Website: home-depot
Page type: billing-address
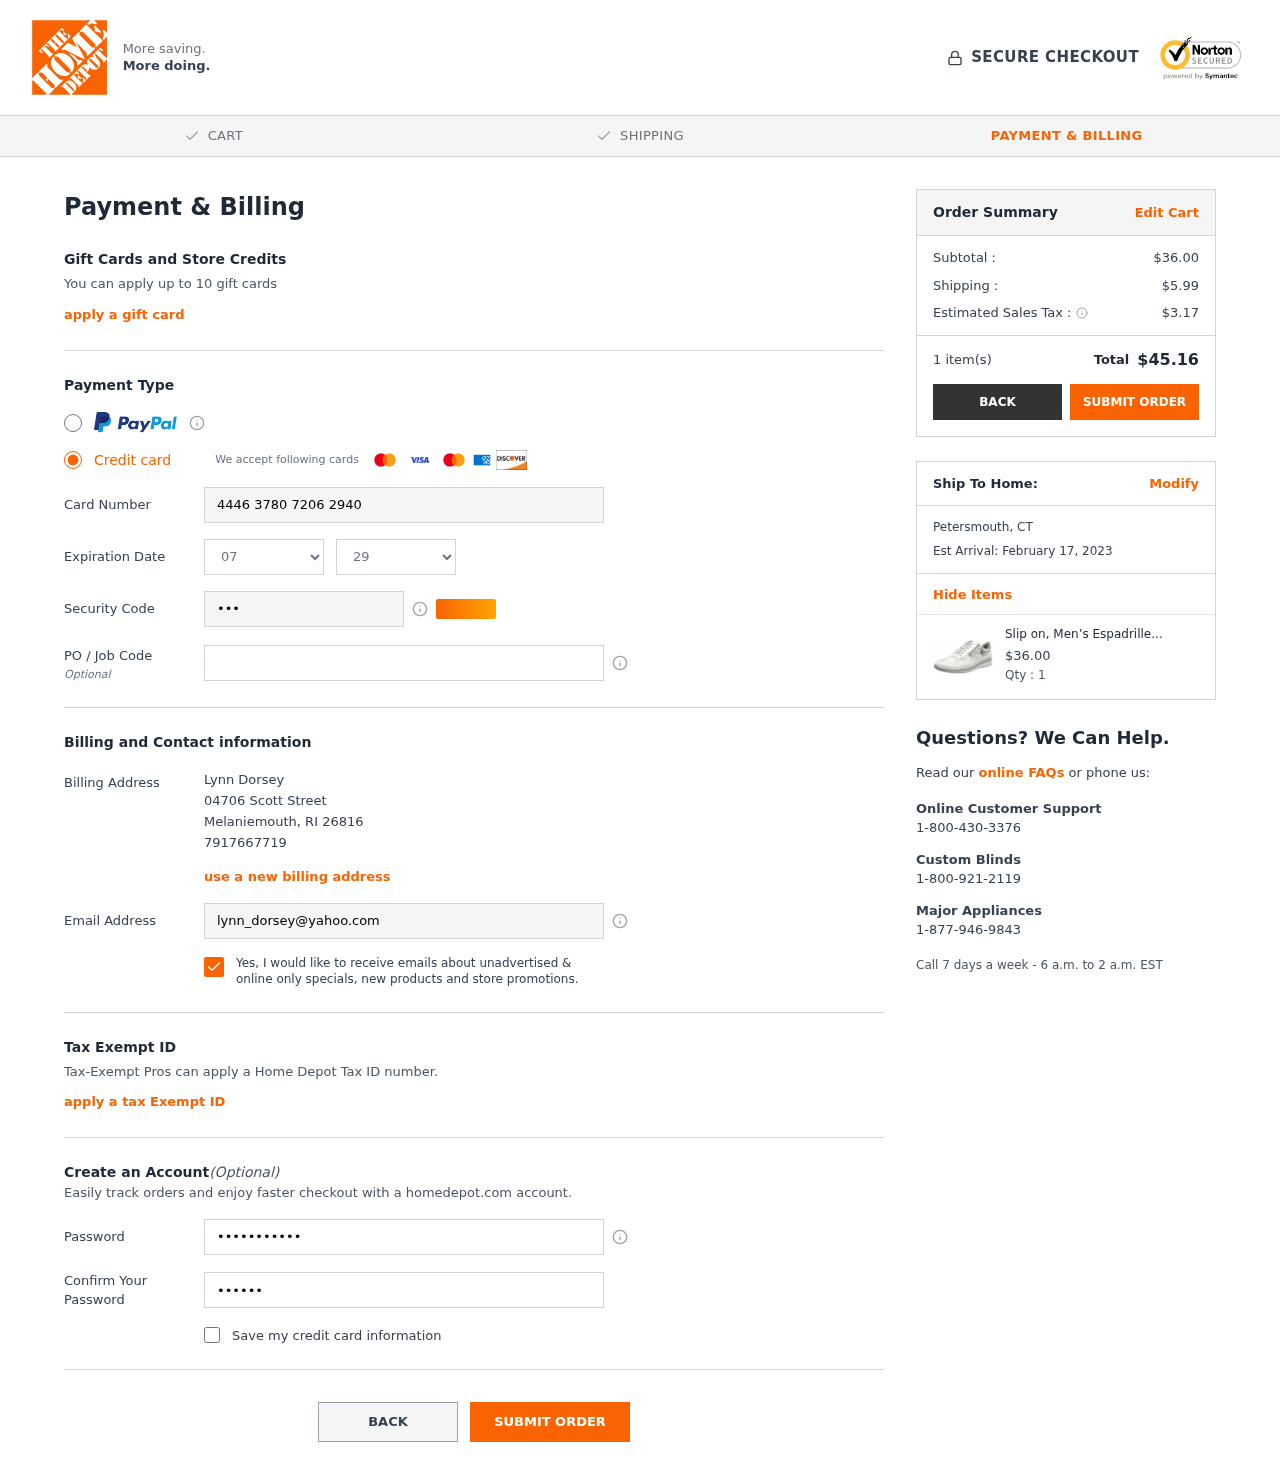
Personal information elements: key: PII_CARD_CVV
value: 422
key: PII_CARD_EXPIRY_MONTH
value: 07
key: PII_CARD_EXPIRY_YEAR
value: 29
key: PII_CARD_NUMBER
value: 4446 3780 7206 2940
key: PII_CITY
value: Melaniemouth
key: PII_CITY2
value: Petersmouth
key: PII_EMAIL
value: lynn_dorsey@yahoo.com
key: PII_FULLNAME
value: Lynn Dorsey
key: PII_PHONE
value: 7917667719
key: PII_POSTCODE
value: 26816
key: PII_STATE_ABBR
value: RI
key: PII_STATE_ABBR2
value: CT
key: PII_STREET
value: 04706 Scott Street
Product elements: key: PRODUCT1_NAME
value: Slip on, Men’s Espadrilles
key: PRODUCT1_PRICE
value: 36
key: PRODUCT1_QUANTITY
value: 1
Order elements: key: ORDER_SUBTOTAL
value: $36.00
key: ORDER_SHIPPING_COST
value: $5.99
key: ORDER_TAX
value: $3.17
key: ORDER_NUM_ITEMS
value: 1 item(s)
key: ORDER_TOTAL
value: $45.16
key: ORDER_DELIVERY_DATE
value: Est Arrival: February 17, 2023